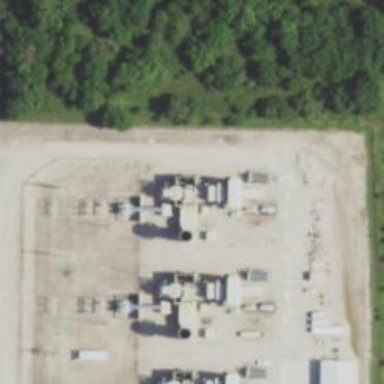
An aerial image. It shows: Gas-powered generator. It is gas turbine type generator.